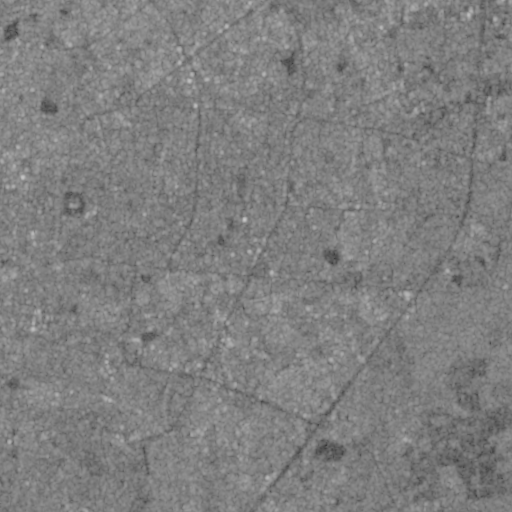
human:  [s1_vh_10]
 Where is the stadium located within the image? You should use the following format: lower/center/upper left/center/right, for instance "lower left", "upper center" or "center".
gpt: The stadium is located in the lower left of the image.
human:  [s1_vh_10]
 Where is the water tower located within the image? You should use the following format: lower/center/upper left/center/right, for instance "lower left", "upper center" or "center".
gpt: The water tower is located in the lower left of the image.
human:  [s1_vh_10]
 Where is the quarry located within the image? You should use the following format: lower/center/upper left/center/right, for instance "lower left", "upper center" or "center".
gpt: There is no quarry in the image.

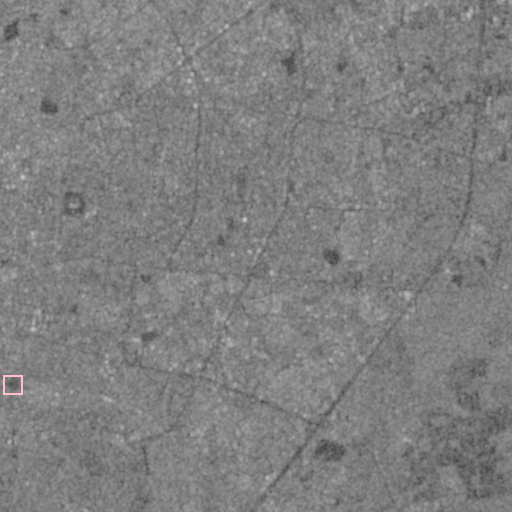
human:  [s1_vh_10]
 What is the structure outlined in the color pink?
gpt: The structure outlined in pink is a stadium.
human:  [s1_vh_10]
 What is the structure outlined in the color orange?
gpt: There is no orange outline.